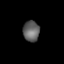
Tissue: lung
Cell type: T cells
Senescence score: 0.2346
Nuclear area (px): 330
Mean DAPI intensity: 97.397